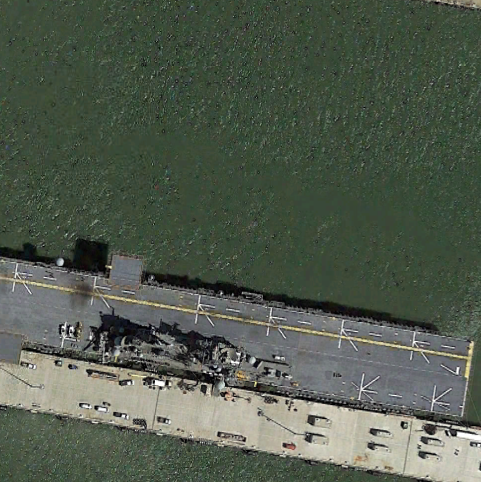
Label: Wasp-class_assault_ship